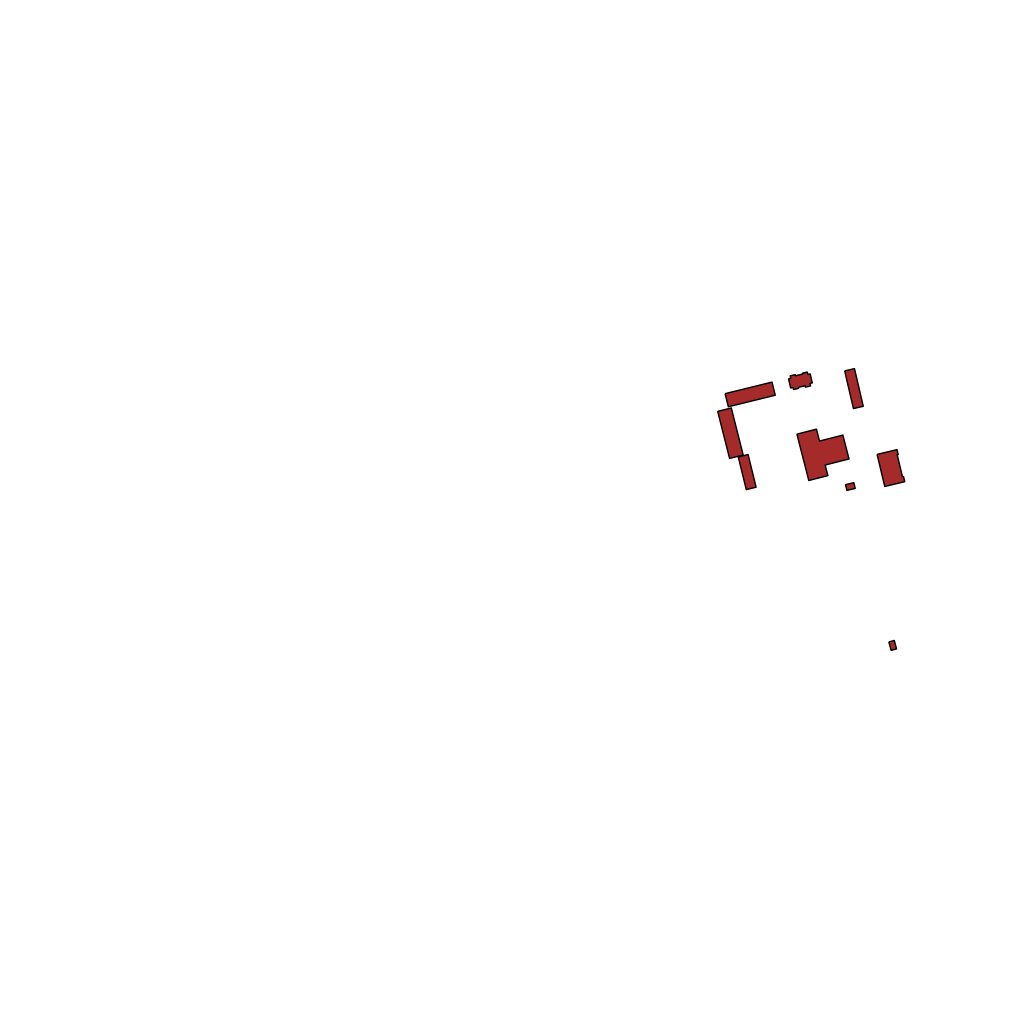
Tags: overhead vector_map, industrial, recreation, individual_rise, low_rise, density_1, Facility, 1.0 km²